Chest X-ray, AP view. Patient: 30 years old, sex F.
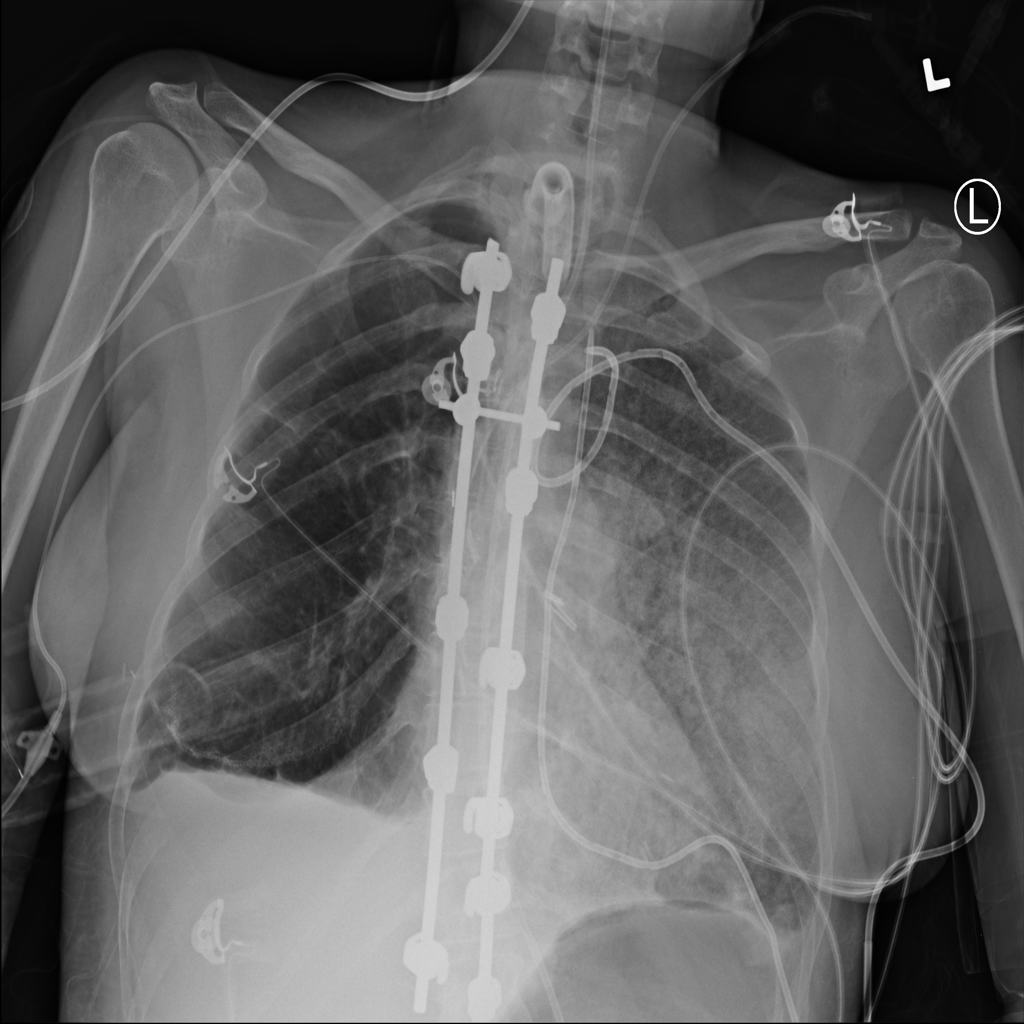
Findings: Infiltration